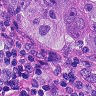
Metastatic tissue present: yes